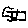
Label: hexagon